You are looking at the envelope spectrum of a bearing's vibration signal. The marked vertical lines are the theoretical fault frequencies for the outer race, inner race, rolling elements, and cage. Based on the visible evidence, which condition applies: normal, inner_race, outer_race, ball?
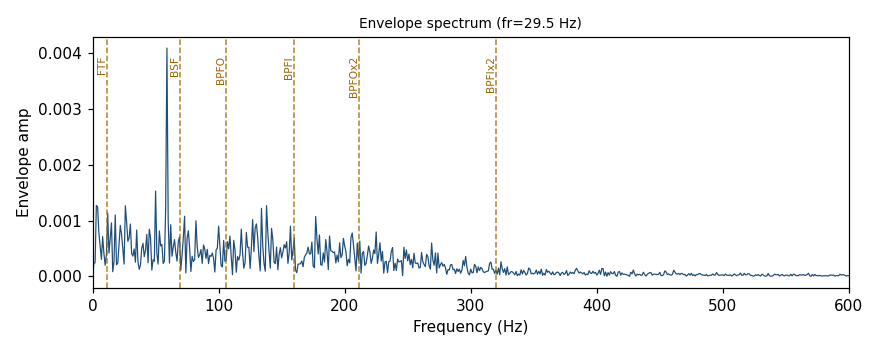
Answer: ball